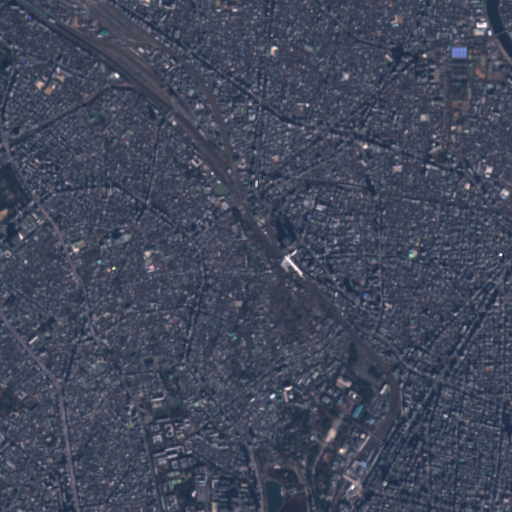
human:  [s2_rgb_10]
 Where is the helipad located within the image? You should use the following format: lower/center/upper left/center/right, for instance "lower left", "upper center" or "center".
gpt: The helipad is located in the lower left of the image.
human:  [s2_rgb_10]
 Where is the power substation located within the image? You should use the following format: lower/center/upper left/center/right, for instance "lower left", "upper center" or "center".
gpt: The power substation is located in the upper center of the image.
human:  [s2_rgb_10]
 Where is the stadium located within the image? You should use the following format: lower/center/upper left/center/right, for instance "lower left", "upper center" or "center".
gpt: The stadium is located in the lower left of the image.
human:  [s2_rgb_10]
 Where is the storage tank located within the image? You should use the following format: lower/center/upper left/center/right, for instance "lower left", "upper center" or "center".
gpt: The storage tank is located in the upper left of the image.
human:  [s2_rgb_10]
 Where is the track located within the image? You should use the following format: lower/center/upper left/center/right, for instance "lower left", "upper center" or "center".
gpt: There is no track in the image.